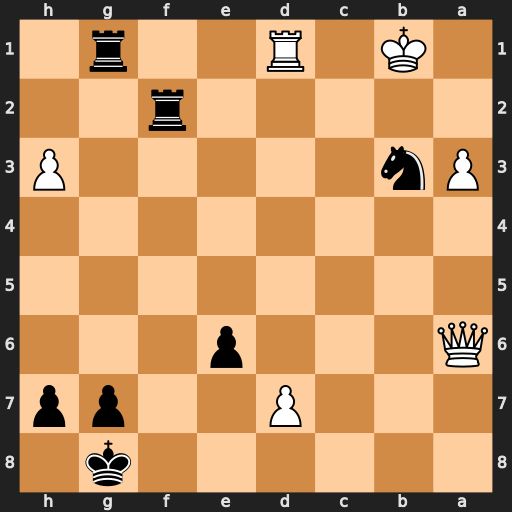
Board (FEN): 6k1/3P2pp/Q3p3/8/8/Pn5P/5r2/1K1R2r1
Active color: b
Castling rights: -
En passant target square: -
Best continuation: Rxd1#